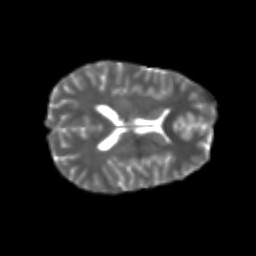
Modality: T2w
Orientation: axial
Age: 23
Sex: female
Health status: healthy
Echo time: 0.074 s